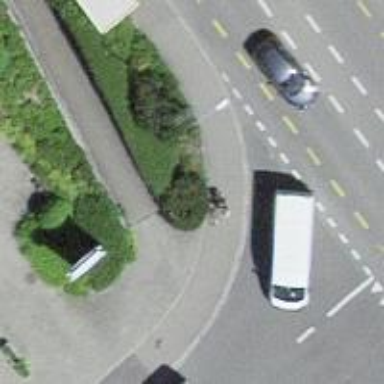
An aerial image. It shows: Sidewalk along the footway.